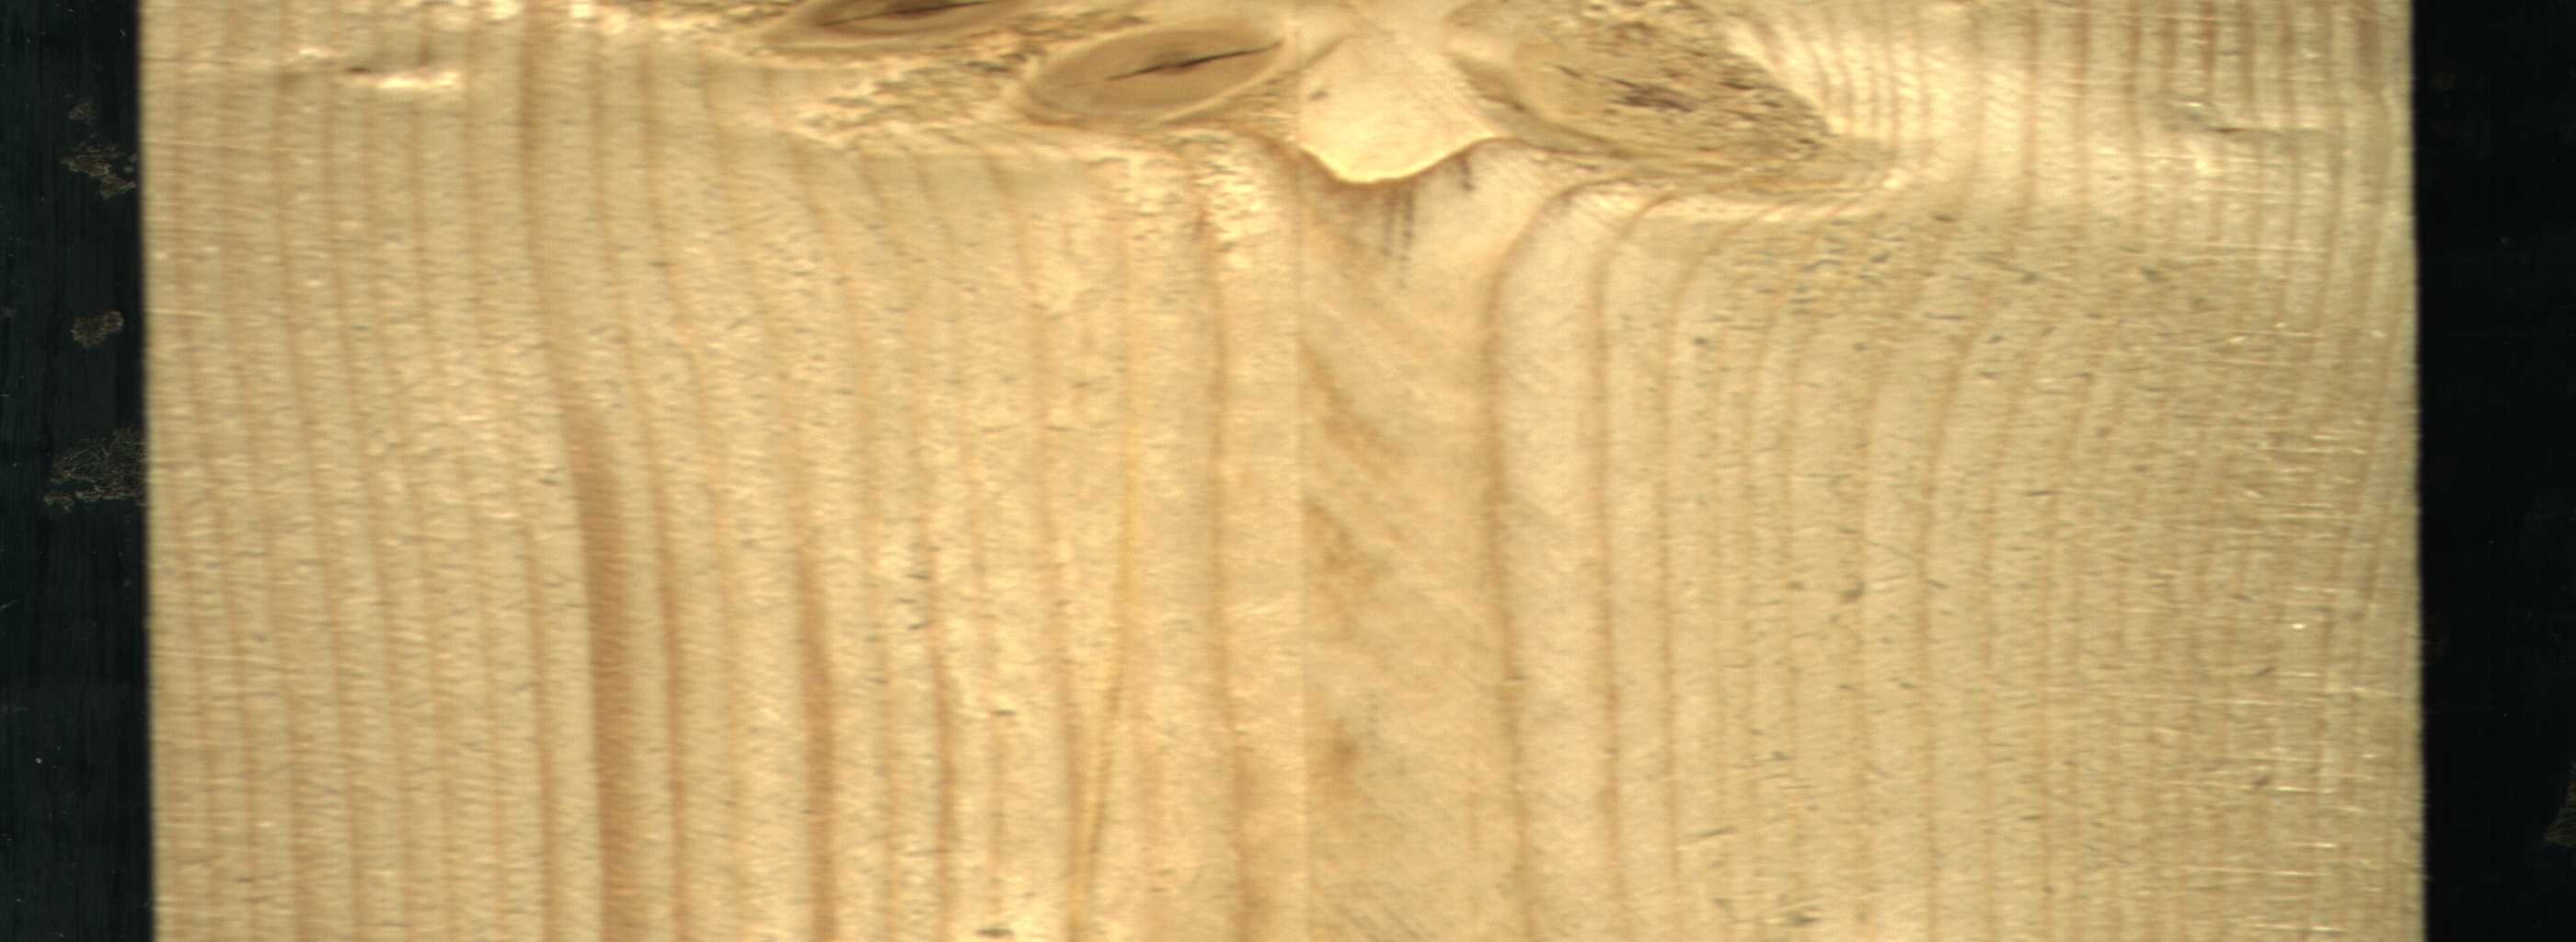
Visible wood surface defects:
knot_with_crack
knot_with_crack
Live_Knot
Live_Knot